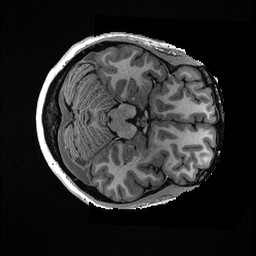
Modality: T1w
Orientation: axial
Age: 37
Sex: female
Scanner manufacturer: ge
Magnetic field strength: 3 T
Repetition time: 0.006952 s
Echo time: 0.00292 s